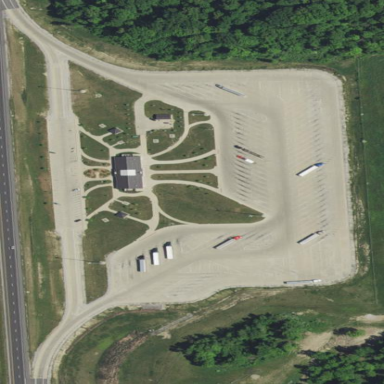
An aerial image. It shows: Rest area along the road.